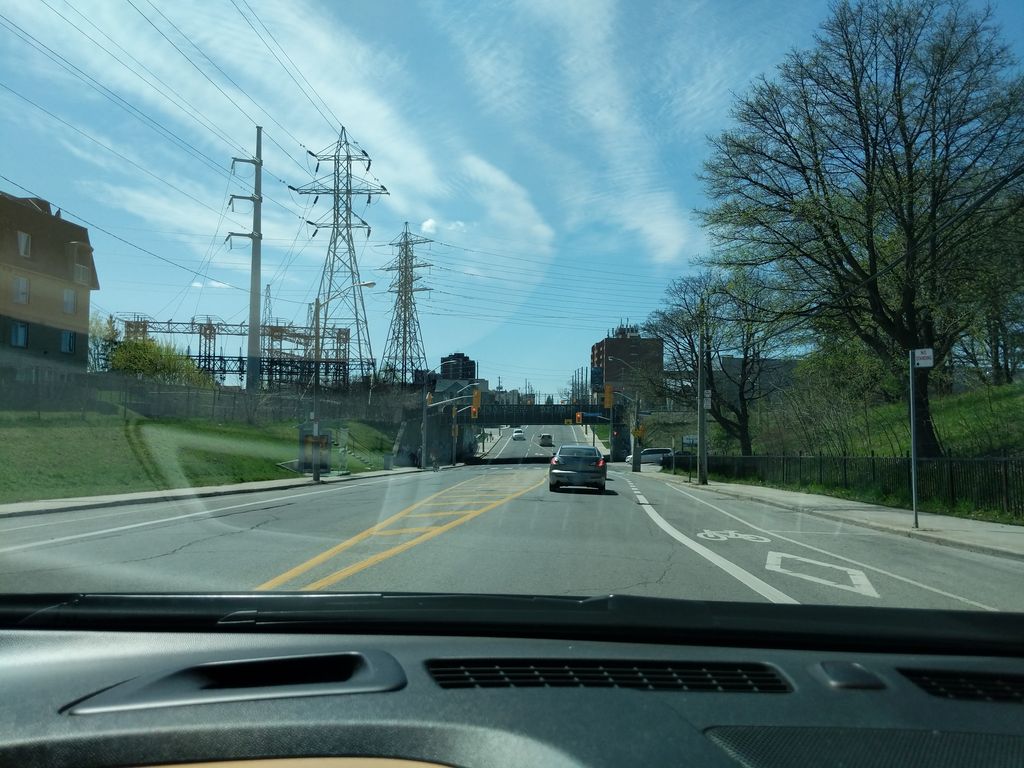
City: toronto